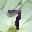
Label: 7